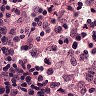
Metastatic tissue present: no